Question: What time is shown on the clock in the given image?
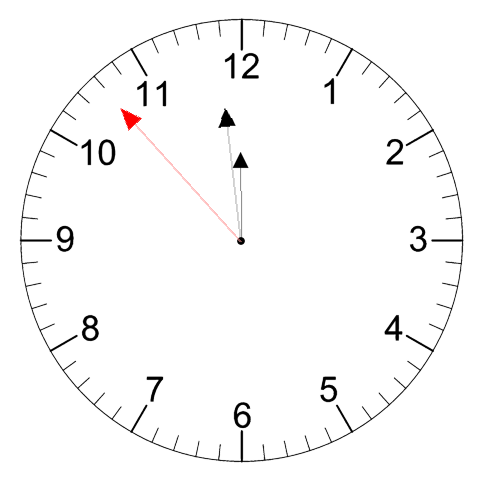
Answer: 11:58:53